Field crop: maize
Growth stage: 2
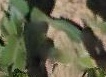
Species: maize